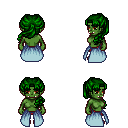
a pixel art fantasy rpg character, female body template, orc, green skin, overskirt, red pants, green princess hairstyle, four views (front, back, left, right), 2x2 character sprite sheet, small pixel art, hard edges, no anti-aliasing